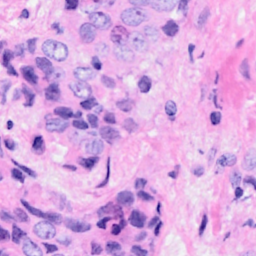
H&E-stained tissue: Breast